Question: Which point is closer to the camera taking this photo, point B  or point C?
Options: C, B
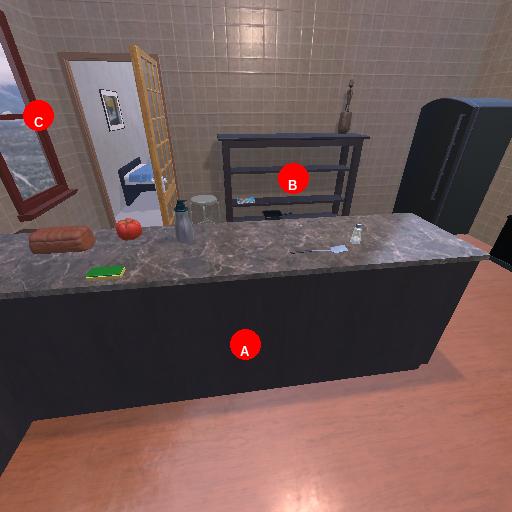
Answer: C